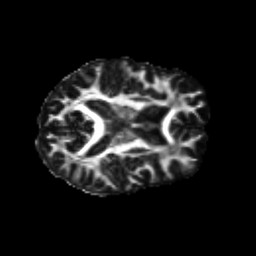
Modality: FA
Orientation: axial
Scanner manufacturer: siemens
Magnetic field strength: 3 T
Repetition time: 9.2 s
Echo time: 0.084 s